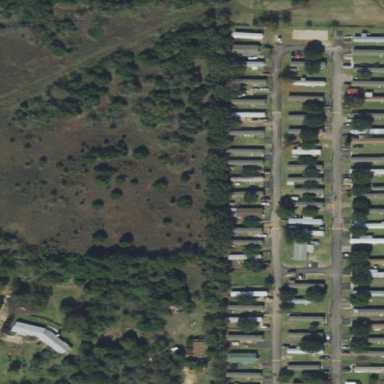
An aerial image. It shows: Residential area known as trailer park.